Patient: sex M, age 36
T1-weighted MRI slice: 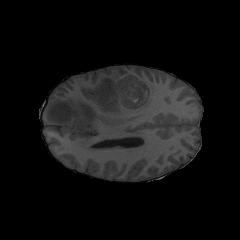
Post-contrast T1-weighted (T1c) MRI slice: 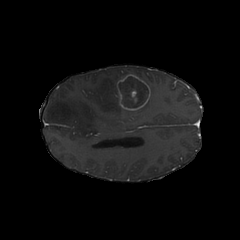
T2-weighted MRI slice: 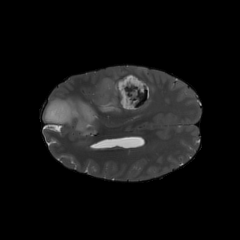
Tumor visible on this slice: yes
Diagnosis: Glioblastoma, IDH-wildtype
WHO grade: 4